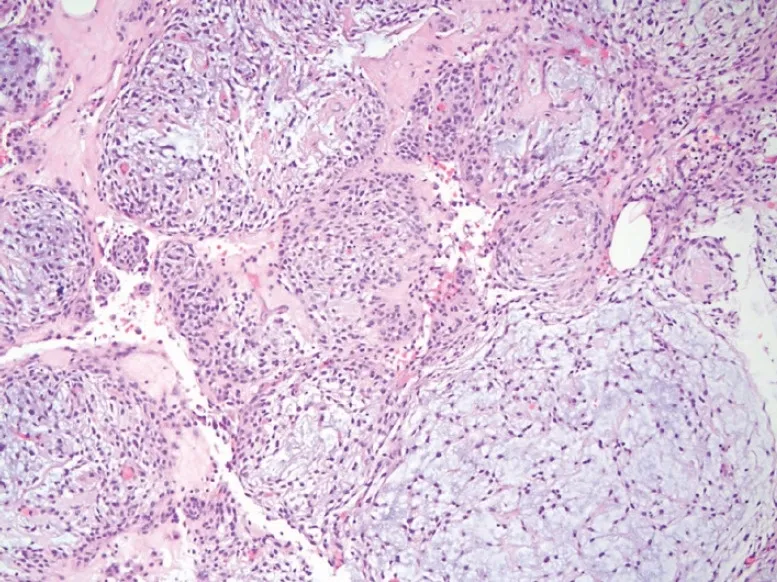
Pathology at 10x magnification showing a nodular, neoplastic proliferation composed of small ovoid to spindled cells demonstrating relatively bland, monomorphic nuclei and located within a variable fibrous to myxoid stroma.
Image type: pathology (h&e)